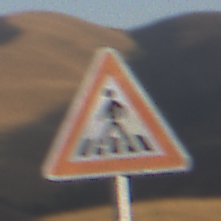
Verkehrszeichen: FussgaengerueberwegRechts
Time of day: SunriseSunset
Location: Outdoor (Nature)
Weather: Clear
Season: NotSpecified
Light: Natural